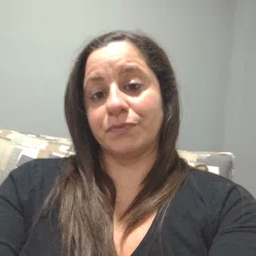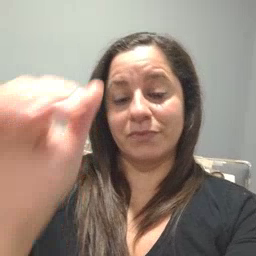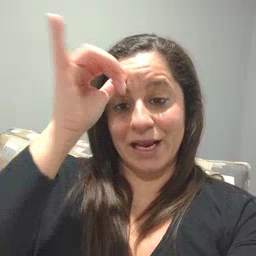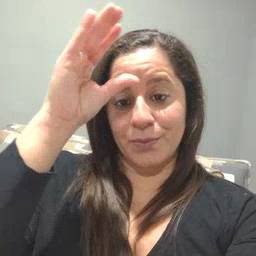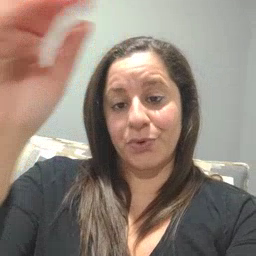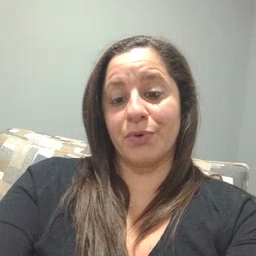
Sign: cowboy